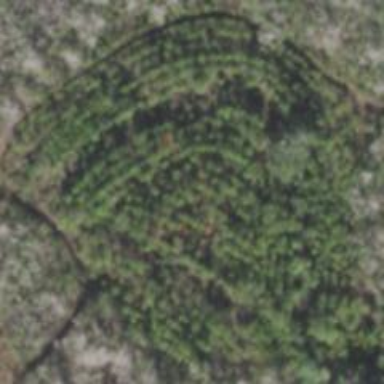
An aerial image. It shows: Forest dominated by needle-leaved trees.